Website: crate-barrel
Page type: billing-address
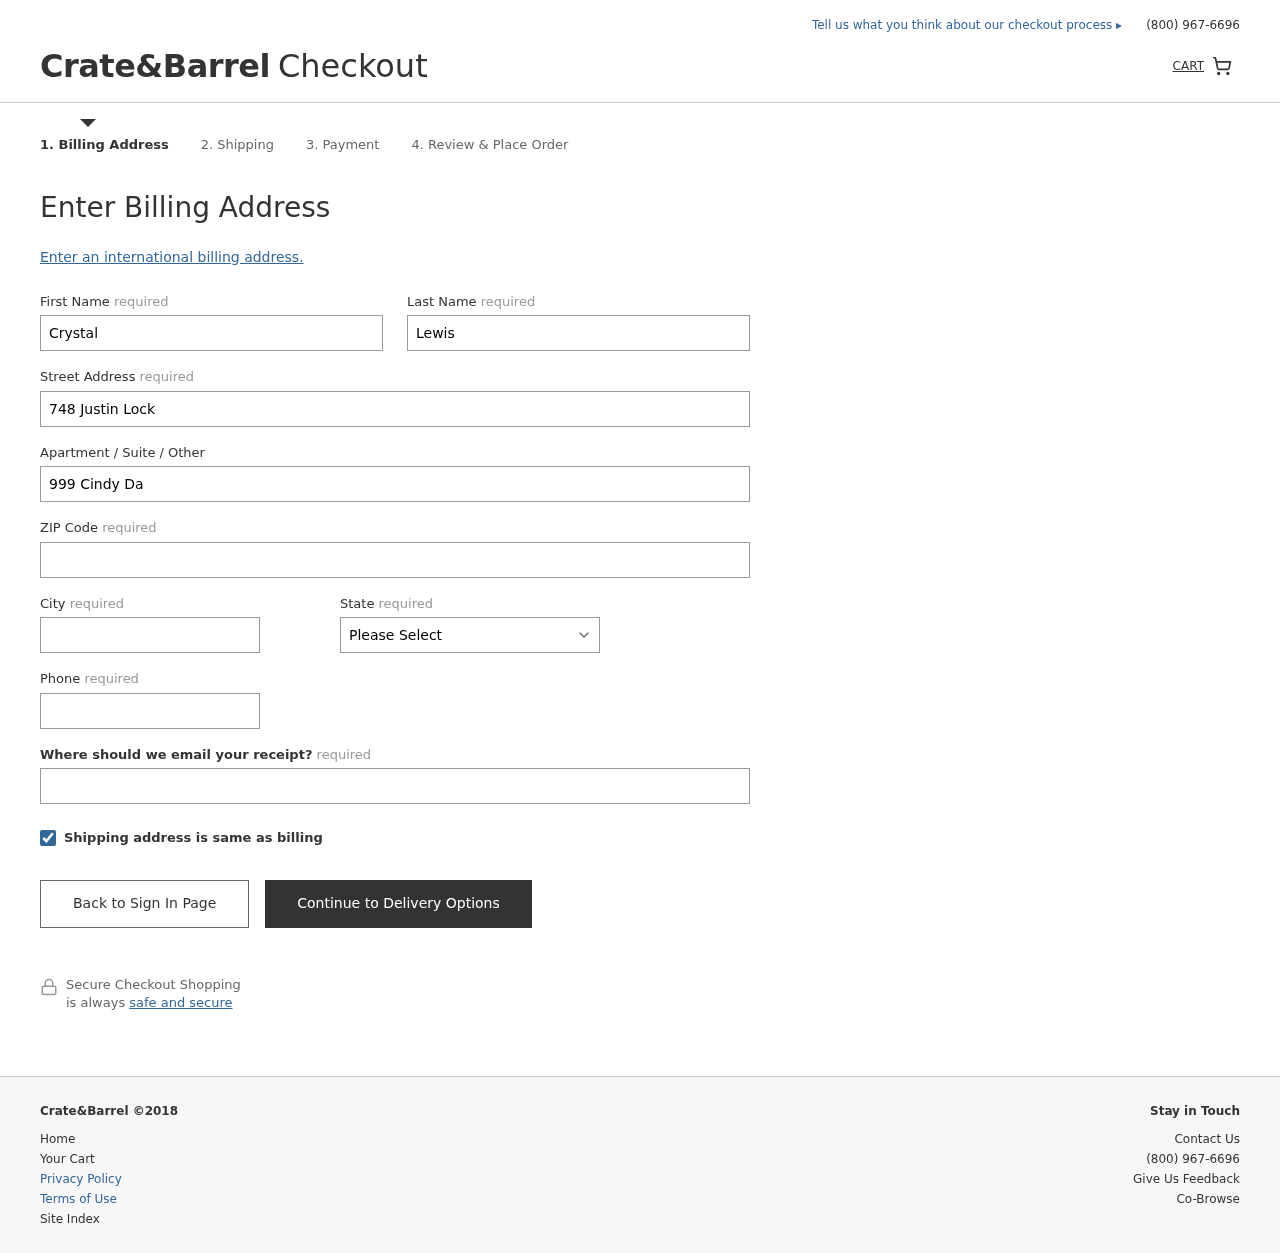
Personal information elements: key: PII_STATE
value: Ohio
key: PII_FIRSTNAME
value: Crystal
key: PII_LASTNAME
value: Lewis
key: PII_STREET
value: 748 Justin Lock
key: PII_STREET2
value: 999 Cindy Dam Suite 727
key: PII_POSTCODE
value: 54068
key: PII_CITY
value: Cruzhaven
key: PII_PHONE
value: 7334713135
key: PII_EMAIL
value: crystal_lewis@gmail.com